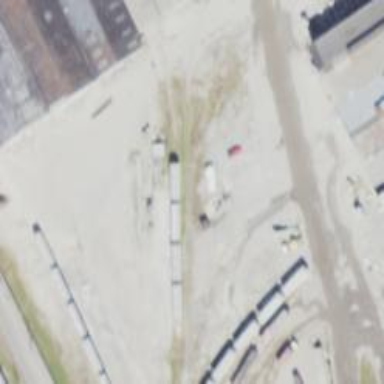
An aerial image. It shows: Rail spur service.